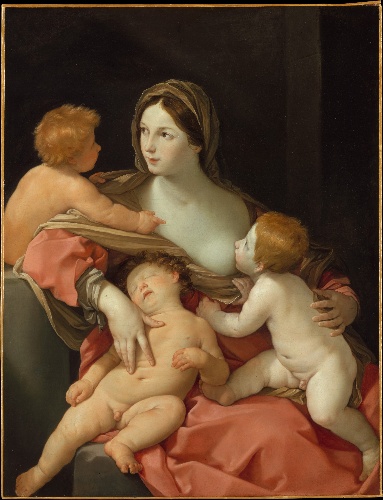
Title: Charity
Artist: Guido Reni
Artist bio: Italian, Bologna 1575–1642 Bologna
Object type: Painting
Classification: Paintings
Medium: Oil on canvas
Dimensions: 54 x 41 3/4 in. (137.2 x 106 cm)
Department: European Paintings
Credit line: Gift of Mr. and Mrs. Charles Wrightsman, 1974
Accession year: 1974
Repository: Metropolitan Museum of Art, New York, NY
Tags: Children|Women|Allegory|Nursing